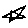
Label: star